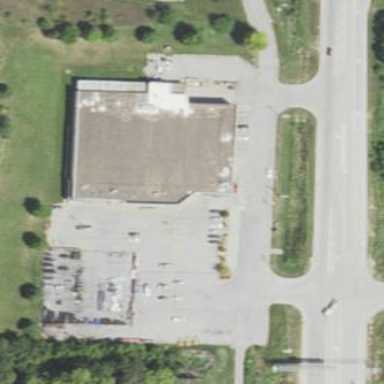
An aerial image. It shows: Retail building housing supermarket.